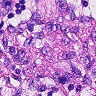
Metastatic tissue present: no